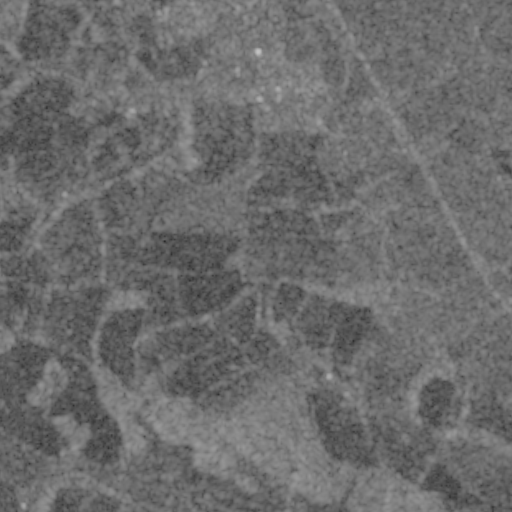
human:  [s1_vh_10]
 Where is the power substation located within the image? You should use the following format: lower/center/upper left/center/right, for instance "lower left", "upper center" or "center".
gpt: The power substation is located in the upper center of the image.
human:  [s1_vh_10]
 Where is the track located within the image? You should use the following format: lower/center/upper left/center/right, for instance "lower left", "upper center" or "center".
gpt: There is no track in the image.

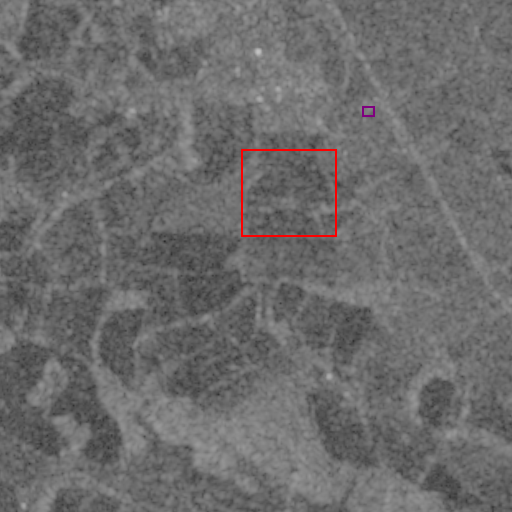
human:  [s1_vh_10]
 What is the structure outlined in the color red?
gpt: The structure outlined in red is a park.
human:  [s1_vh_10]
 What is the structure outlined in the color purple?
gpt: The structure outlined in purple is a parking lot.
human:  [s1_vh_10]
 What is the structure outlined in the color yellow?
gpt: There is no yellow outline.